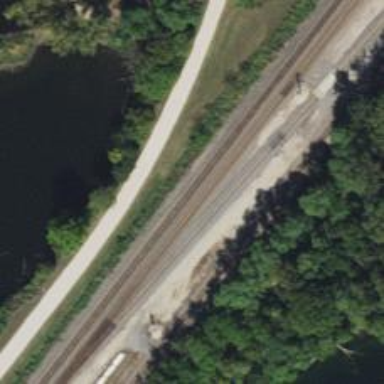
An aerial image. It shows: Railway track.